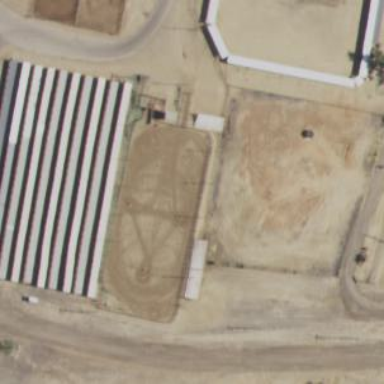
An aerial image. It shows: Sand pitch with rodeo sport area surrounded by fence.